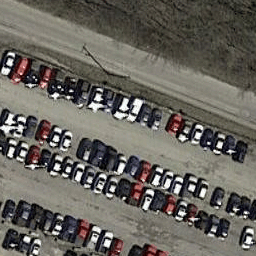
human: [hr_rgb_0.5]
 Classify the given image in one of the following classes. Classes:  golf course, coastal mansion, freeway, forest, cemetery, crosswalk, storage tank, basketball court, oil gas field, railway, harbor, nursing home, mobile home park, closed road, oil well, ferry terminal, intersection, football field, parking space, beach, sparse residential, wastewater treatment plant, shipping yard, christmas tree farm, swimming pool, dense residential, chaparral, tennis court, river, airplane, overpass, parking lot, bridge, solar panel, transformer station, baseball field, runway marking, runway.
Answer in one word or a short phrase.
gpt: parking lot